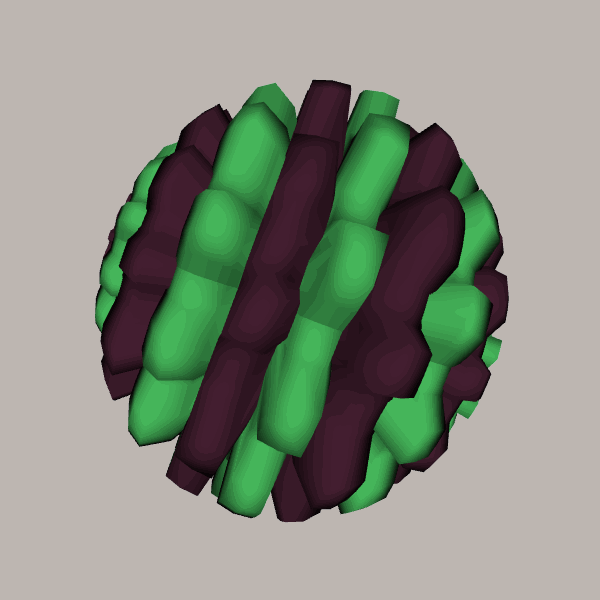
Background: light